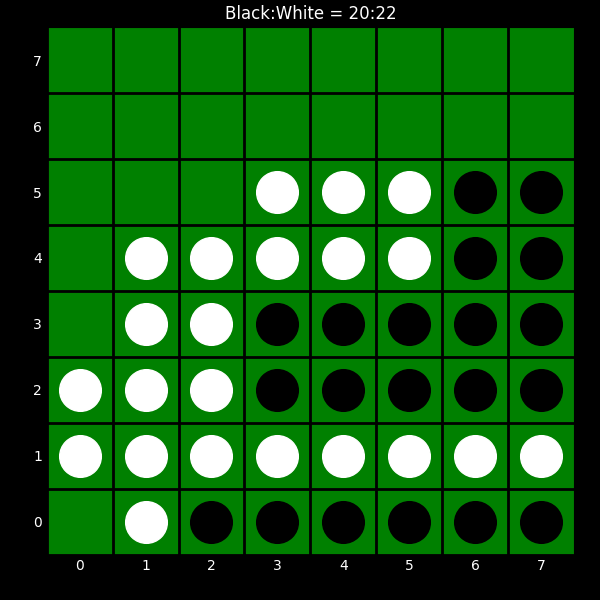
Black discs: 20
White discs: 22